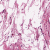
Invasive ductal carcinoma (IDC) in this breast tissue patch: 0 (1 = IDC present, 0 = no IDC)